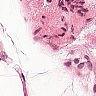
Metastatic tissue present: no